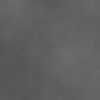
Atmospheric dust classification: dusty